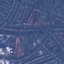
Land use / land cover: Residential